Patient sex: F
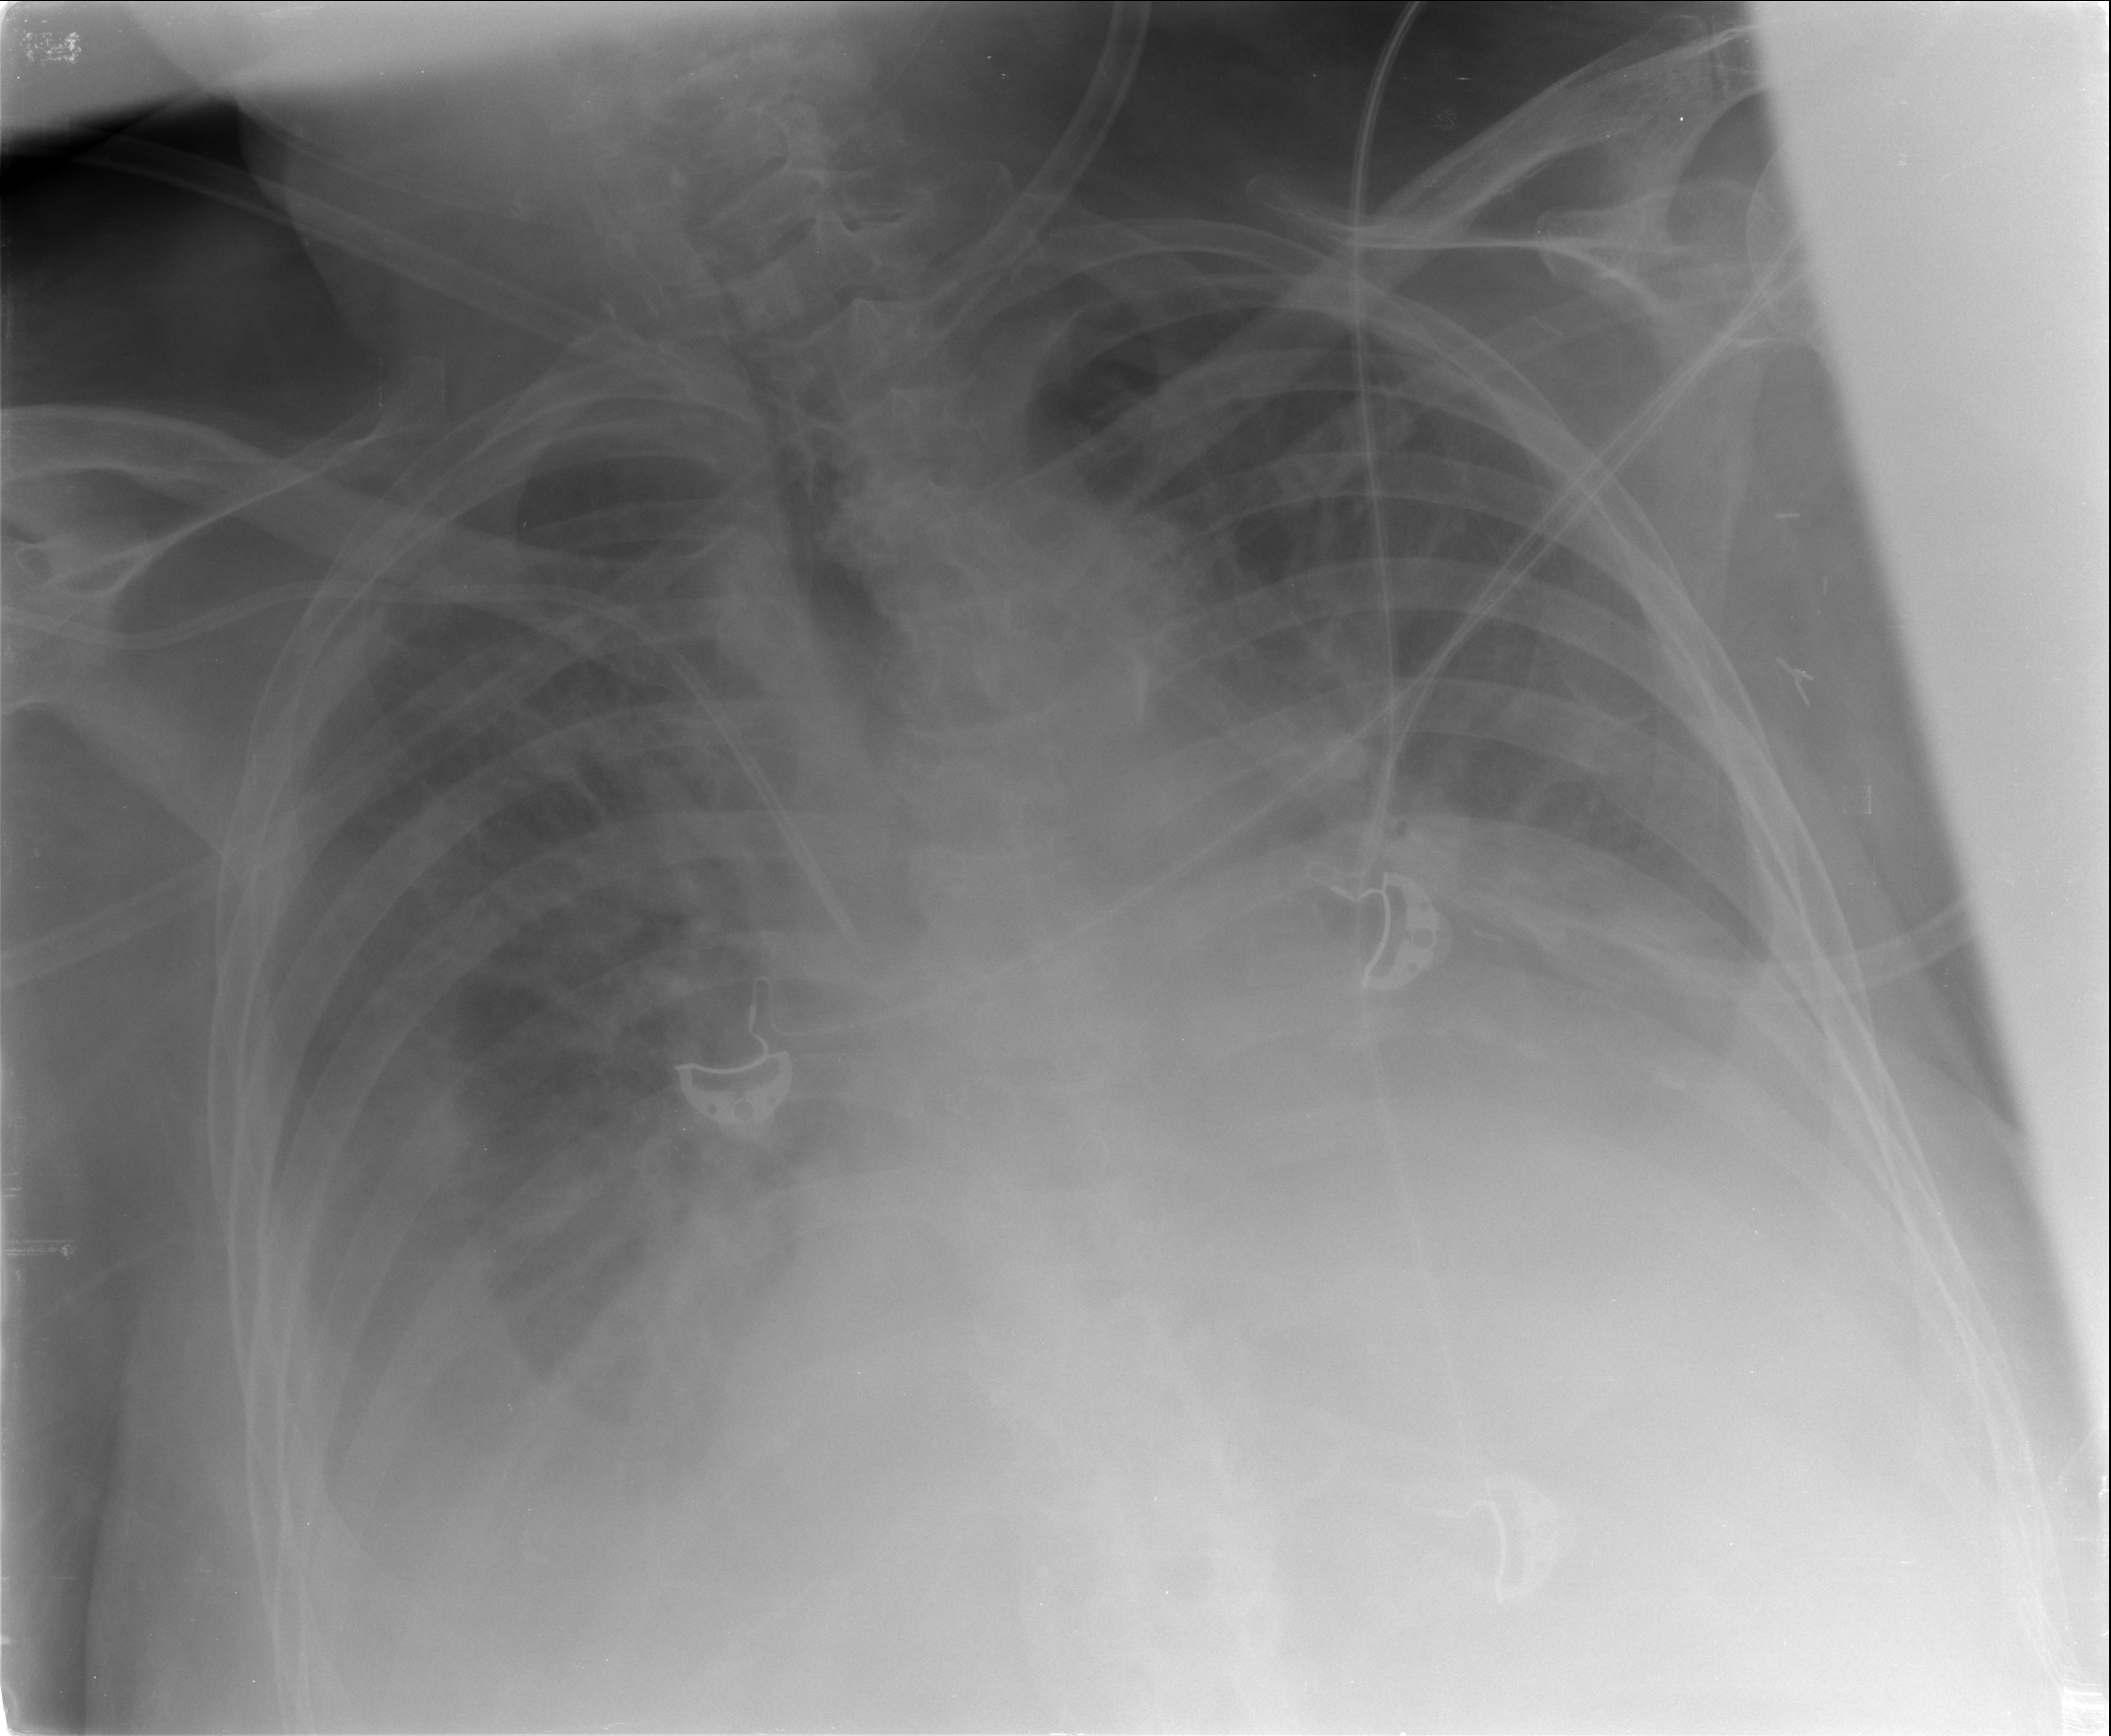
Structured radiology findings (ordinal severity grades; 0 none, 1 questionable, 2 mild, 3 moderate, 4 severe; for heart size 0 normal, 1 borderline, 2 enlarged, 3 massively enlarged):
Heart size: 2
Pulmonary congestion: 2
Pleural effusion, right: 3
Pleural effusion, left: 3
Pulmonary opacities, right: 0
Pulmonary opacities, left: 0
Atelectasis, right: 3
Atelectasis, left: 3